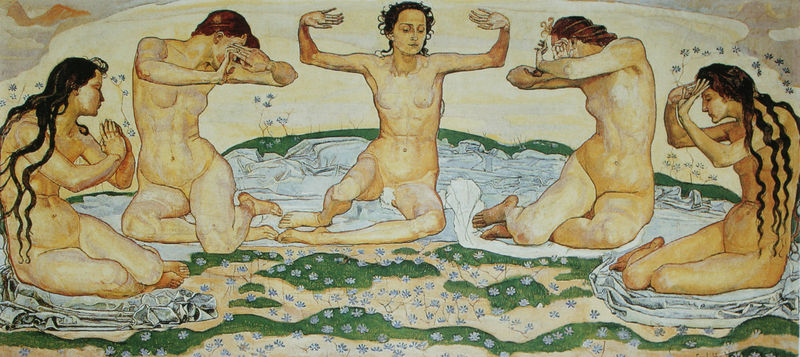
Titel: Der Tag I
Künstler: Ferdinand Hodler
Standort: Bern
Institution: Kunstmuseum
Schlagwörter: akt, blau, blätter, dunkel, fuß, gemälde, gruppe, hand, haut, himmel, kopf, körper, mann, nackt, wasser, weiß, akte, baden, badende, fluss, frauen, gelb, grün, landschaft, menschen, ocker, sand, see, sitzen, teich, bewegung, blume, blumen, braun, brust, bunt, busen, damen, finger, frau, frisur, haar, köpfe, pastell, schwarz, blüte, blüten, dame, gras, rasen, schleier, tuch, wiese, beige, malerei, symbolismus, tanz, alt, arm, arme, augen, falten, lang, fünf, hände, bach, ebene, feld, horizont, morgen, weide, zweige, schlank, boden, land, haare, lange haare, pose, schnüre, sitzend, stoff, tücher, gewänder, musik, pflanze, tanzen, tänzerin, tänzerinnen, locken, perlen, kreis, beine, bein, bewegen, brüste, farbig, füße, küste, strand, wellen, frauenakt, schlafen, sitz, übung, blümchen, ausdruck, figuren, querformat, celebration, hands, men, oil, people, white, women, female, figures, girls, green, hair, jugendstil, lady, painting, seated, sit, sitting, woman, yellow, blanket, flowers, sheet, sheets, nabel, bauch, faltenwurf, nackte, erotik, knie, scham, oberkörper, klimt, geschlossen, lider, blumenwiese, umriss, konzentration, blühen, abwenden, bad, hüften, nacktheit, offen, badend, nack, hocken, stengel, hässlich, hodler, beten, gebet, mythologie, stängel, gedreht, ferdinand, halbkreis, schoss, verschränkt, flower, freiheit, flesh, naked, nude, skin, wach, ekstase, musen, nymphen, bran, field, lake, nature, water, mittelpunkt, grass, river, plants, woamn, jugendstiel, wachen, curls, movement, raise, strähnen, meadow, human, party, clothes, draped, verschränken, prayer, symmetry, verhüllung, kantig, motion, cloth, impressionist, freizügig, breasts, bathing, figure, long, long hair, hochebene, sunset, wash, paint, wsser, leintücher, aufwachen, extase, gesture, dance, pray, abneigung, beschwörung, der morgen, der tag, ekstast, erdenball, erwachen, ferdinand hodler, gymnastik, gänseblumen, hauptfigur, hodlewr, nacjte, parallelismus, bodies, vagina, five, muscles, yoga, natural, crying, muses, swiss, blaue blumen, nake, flora, loose, boobs, tits, worship, hidden, drop, stylised, weave, meditate, holder, flovers, evade, avert, look away, holden, chant, sheet', 5 figures, incantation, virgins